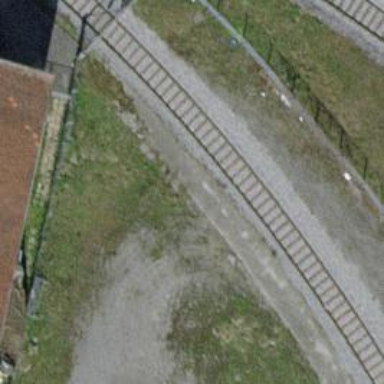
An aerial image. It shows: Single railway spur track.